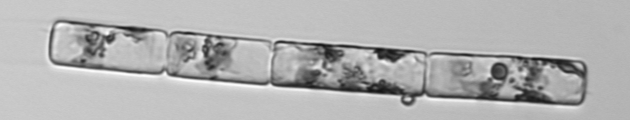
Label: Guinardia_delicatula